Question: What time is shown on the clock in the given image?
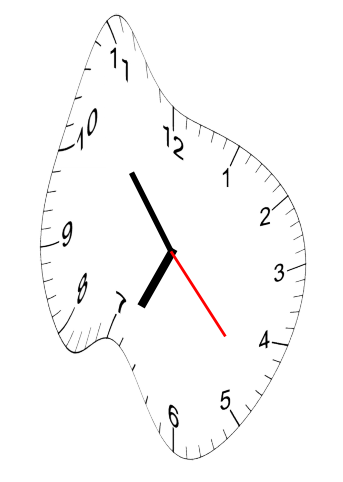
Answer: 06:53:23